The image is an STFT spectrogram (time versus frequency) of a rotating-machine vibration signal. What is the most likely rotor condition (normal, misalignment, unbalance, looseness)?
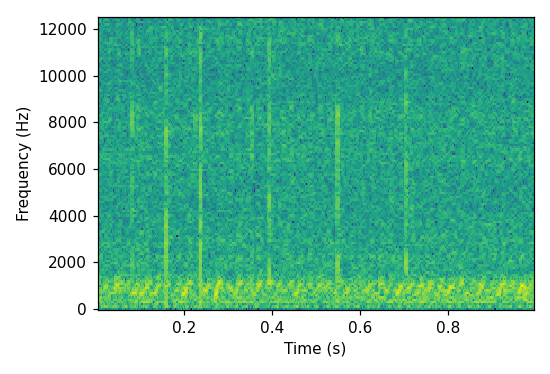
Answer: unbalance